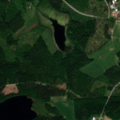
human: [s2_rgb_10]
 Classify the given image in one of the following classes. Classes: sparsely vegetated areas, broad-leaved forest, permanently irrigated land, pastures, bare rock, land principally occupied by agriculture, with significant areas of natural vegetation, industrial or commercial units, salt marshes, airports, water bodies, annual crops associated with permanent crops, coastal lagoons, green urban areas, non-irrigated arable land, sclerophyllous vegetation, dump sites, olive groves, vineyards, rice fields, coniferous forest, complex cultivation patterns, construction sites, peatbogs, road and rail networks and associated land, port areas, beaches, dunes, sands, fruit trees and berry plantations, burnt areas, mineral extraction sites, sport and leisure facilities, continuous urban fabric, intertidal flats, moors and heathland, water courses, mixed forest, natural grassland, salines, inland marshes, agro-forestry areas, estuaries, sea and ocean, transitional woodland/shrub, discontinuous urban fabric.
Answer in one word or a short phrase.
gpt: non-irrigated arable land, land principally occupied by agriculture, with significant areas of natural vegetation, mixed forest, transitional woodland/shrub